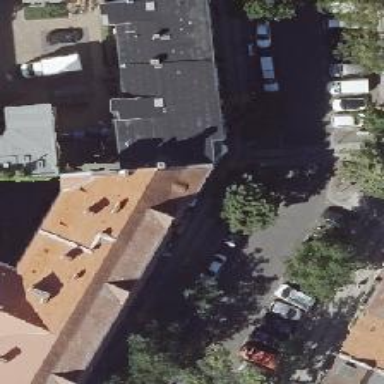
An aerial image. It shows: Furniture shop.